Question: '''
main(){
int i;
for(i=0;i<4;i++)
fork();
while(1);
}
'''

Is the above graph, the output of the code?
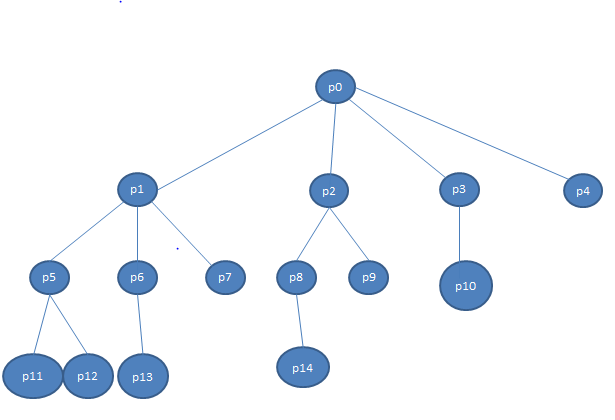
Answer: No, that's not quite correct though it's close. Think about the properties of all those processes down the left hand side. 'p0' creates four children, 'p1' creates three, and so on.
Since this is undoubtedly something you're supposed to nut out yourself, I won't make it any clearer, that should be more than enough to work it out. You may want to actually the code and count how many processes are created. It's only slightly more than the fifteen you have.